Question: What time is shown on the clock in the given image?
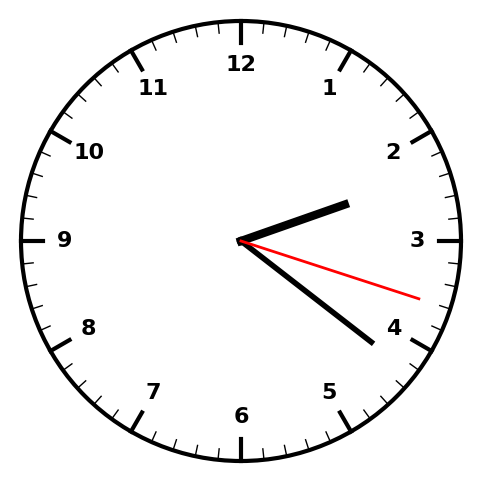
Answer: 02:21:18